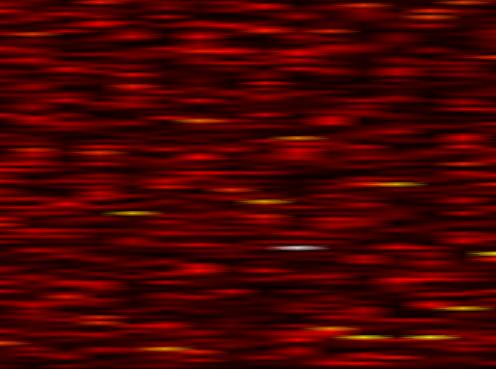
Label: UFMC